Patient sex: M
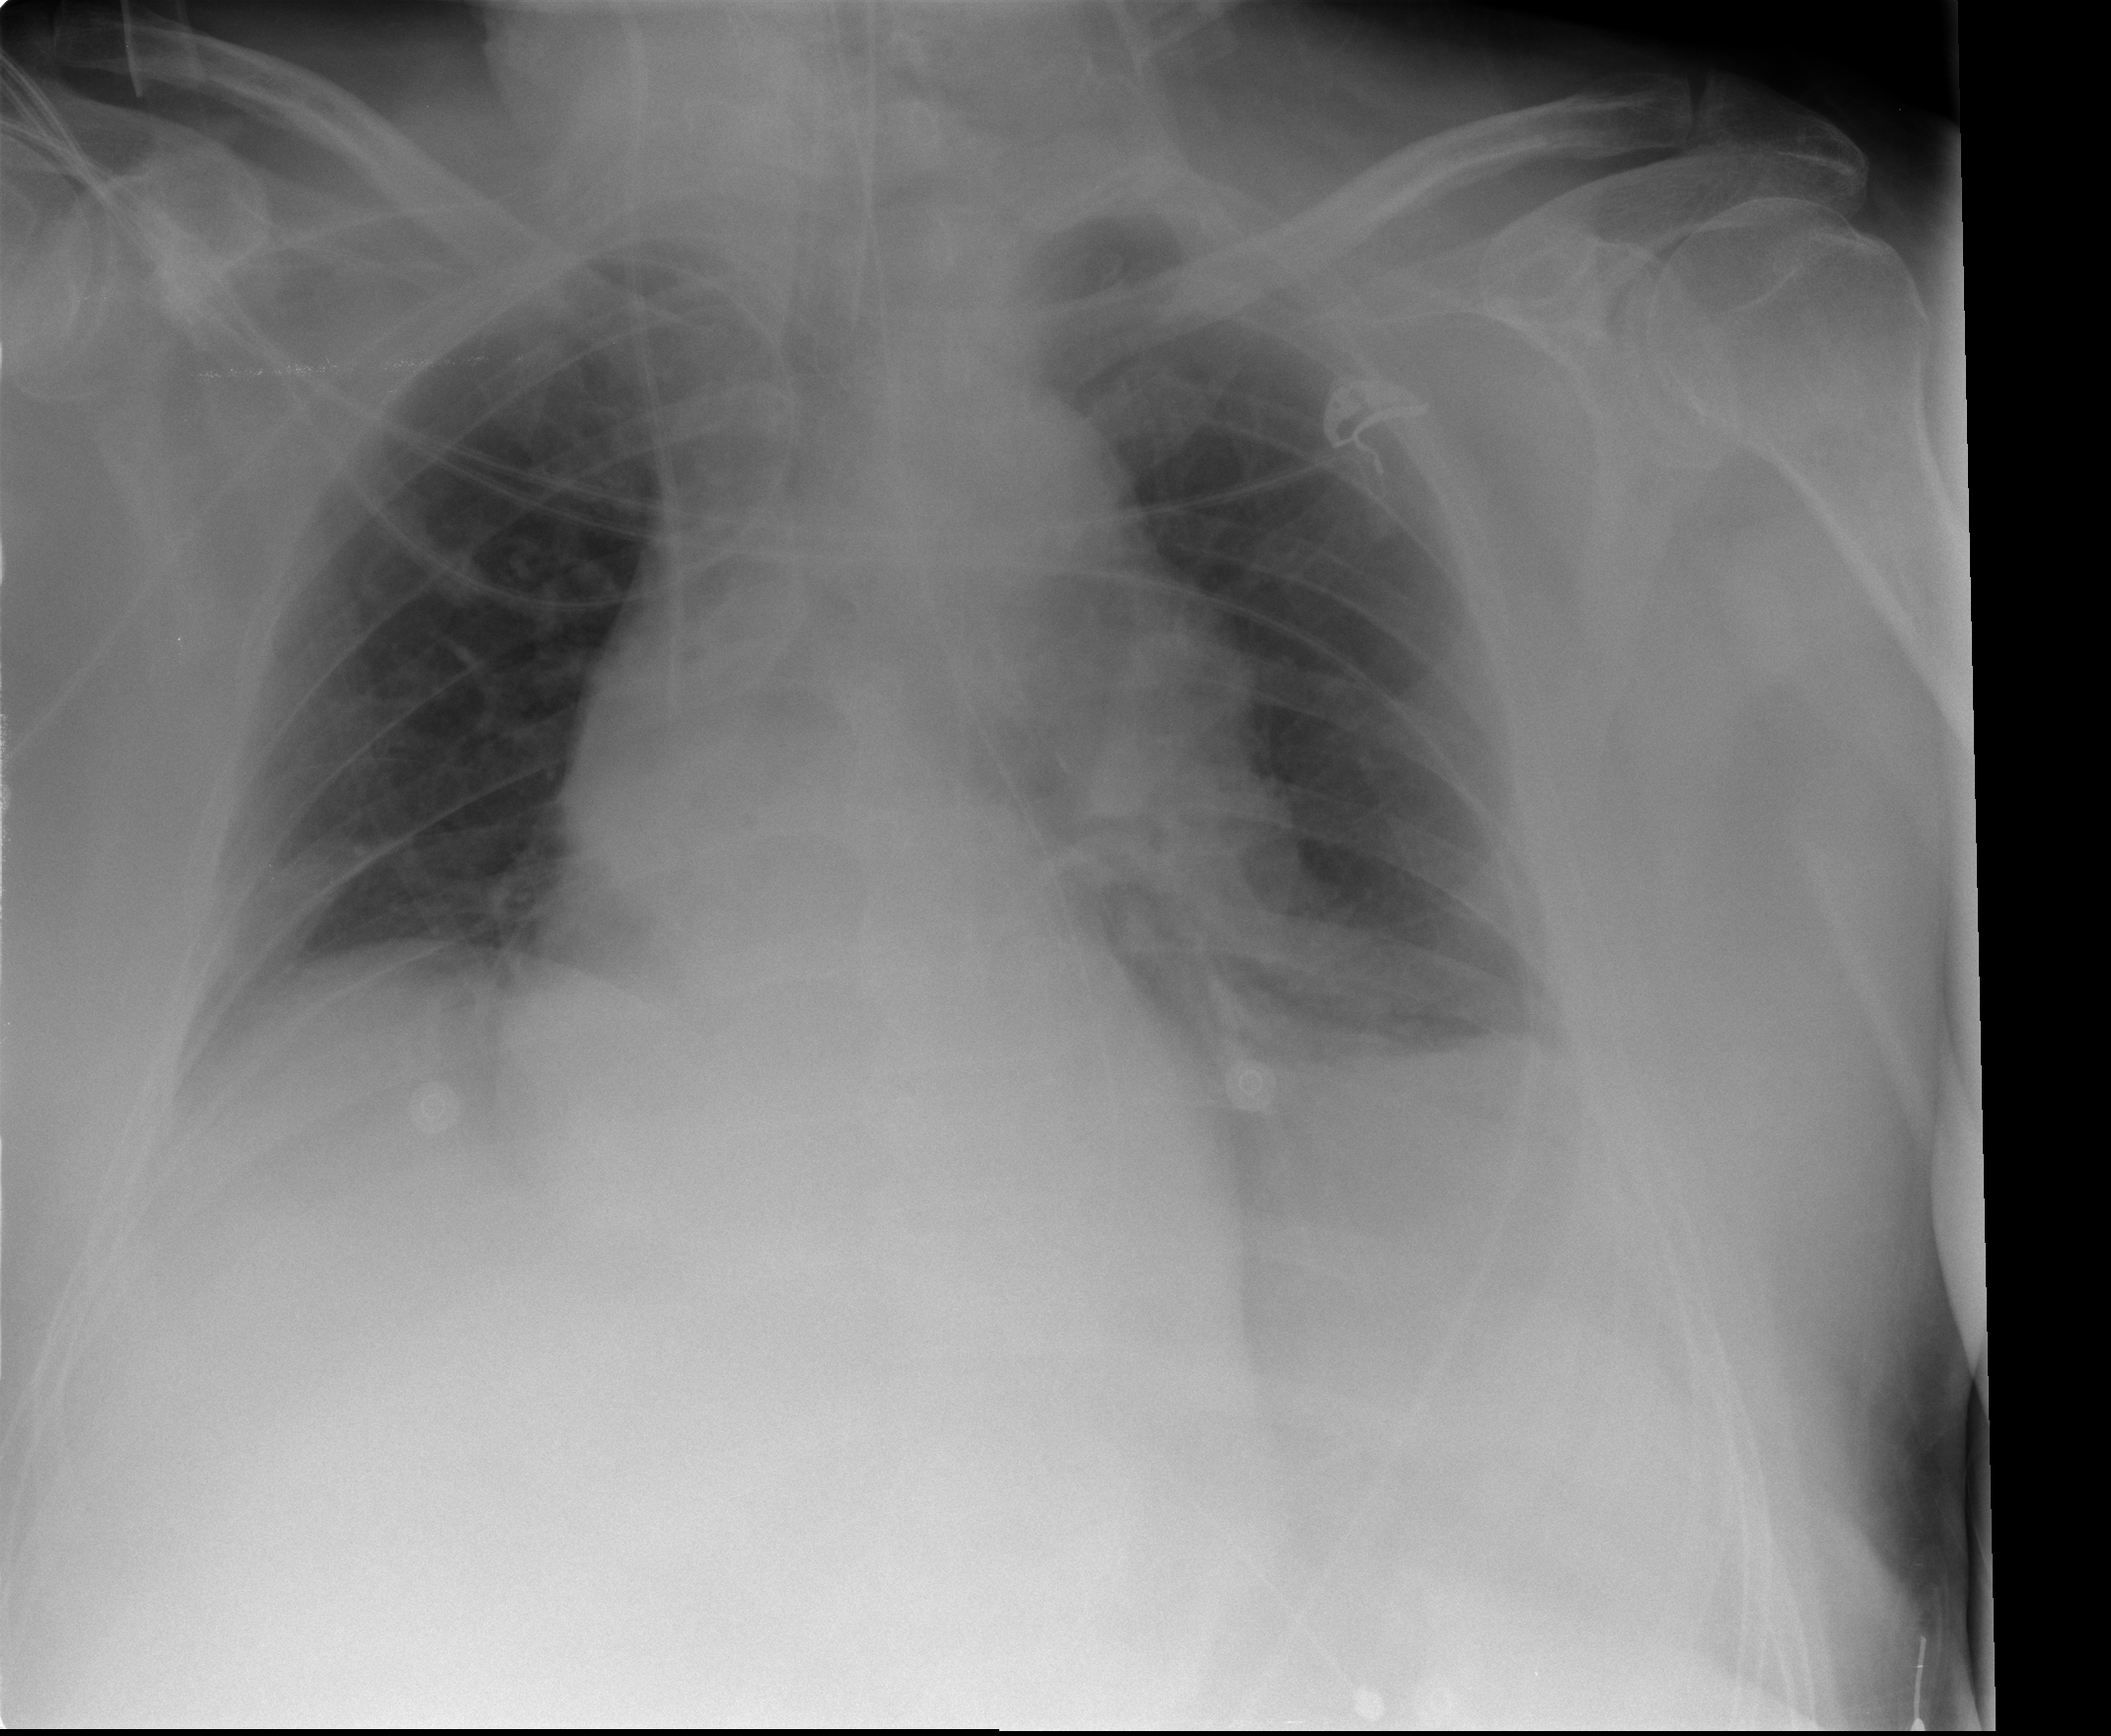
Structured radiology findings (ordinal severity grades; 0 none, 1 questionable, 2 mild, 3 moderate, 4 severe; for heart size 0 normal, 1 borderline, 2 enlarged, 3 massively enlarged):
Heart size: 0
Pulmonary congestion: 0
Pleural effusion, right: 0
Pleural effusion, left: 2
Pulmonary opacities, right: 0
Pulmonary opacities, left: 0
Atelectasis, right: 0
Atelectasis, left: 2